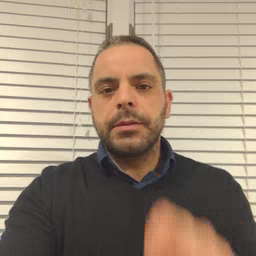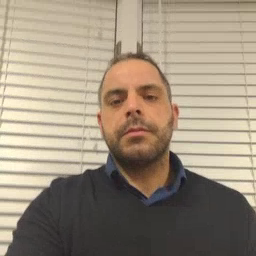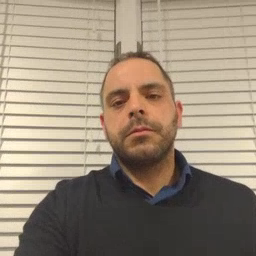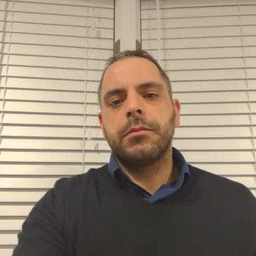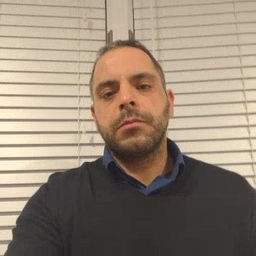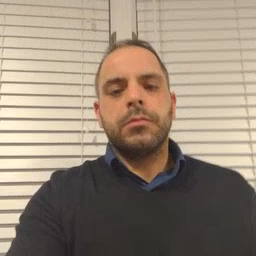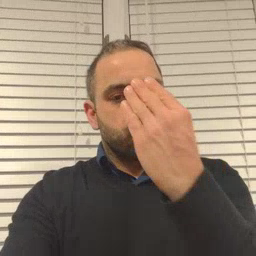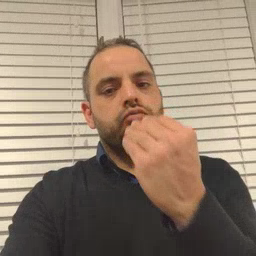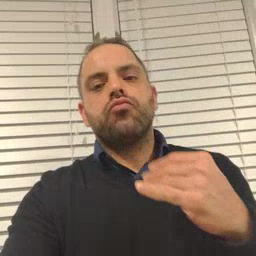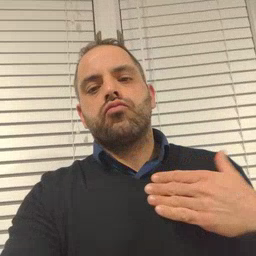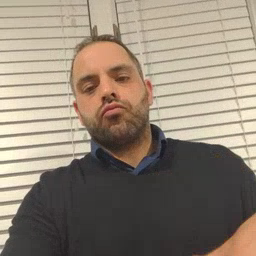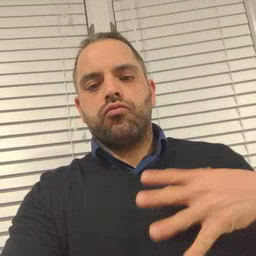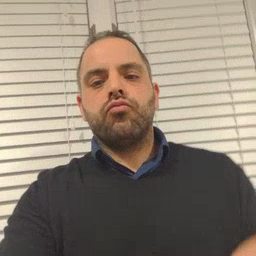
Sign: pajamas